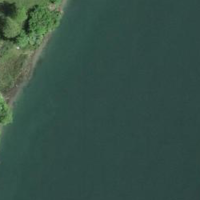
EUNIS habitat code: 15
Species observed at this site:
Campanula patula